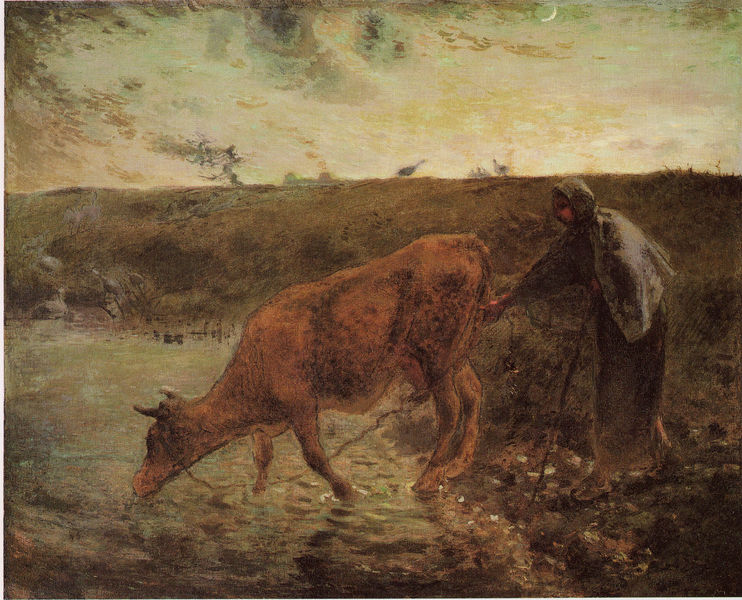
Titel: Paysanne ramenant sa vache, le soir, Bäuerin, die ihre Kuh heimführt am Abend
Künstler: Jean François Millet
Standort: Boston (Massachusetts)
Institution: Museum of Fine Arts
Schlagwörter: baum, blau, dunkel, gemälde, himmel, meer, schatten, umhang, vogel, wasser, wolken, aquarell, fluss, gelb, grün, landschaft, ocker, see, teich, ufer, abend, blumen, braun, frau, grau, hell, hintergrund, kleid, licht, weiss, dach, gras, tuch, weg, wiese, wolke, beige, rock, saufen, trinken, stein, steine, horn, deich, dämmerung, erde, feld, horizont, horizontlinie, natur, spiegelung, vieh, weide, wind, gewässer, rauch, sonne, boden, land, mantel, strick, kamin, stock, weiher, magd, wellen, düster, ente, schwan, stab, leine, bäuerin, dürre, eben, sonnenuntergang, violett, herde, kuh, rind, herbst, treiben, böschung, sturm, weib, bauer, mond, nahrung, hager, seil, himme, tümpel, dreck, tränke, hörner, tränken, verhüllt, hirte, hirtin, führen, kapuze, durst, überquerung, neumond, kamütze, landshcaft, flussüberquerung, stcok, hirtenmagd, naturalsimus, die langt der kuh an den arsch, wsssrr, vogek, kuch, nahrng